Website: crate-barrel
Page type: billing-address
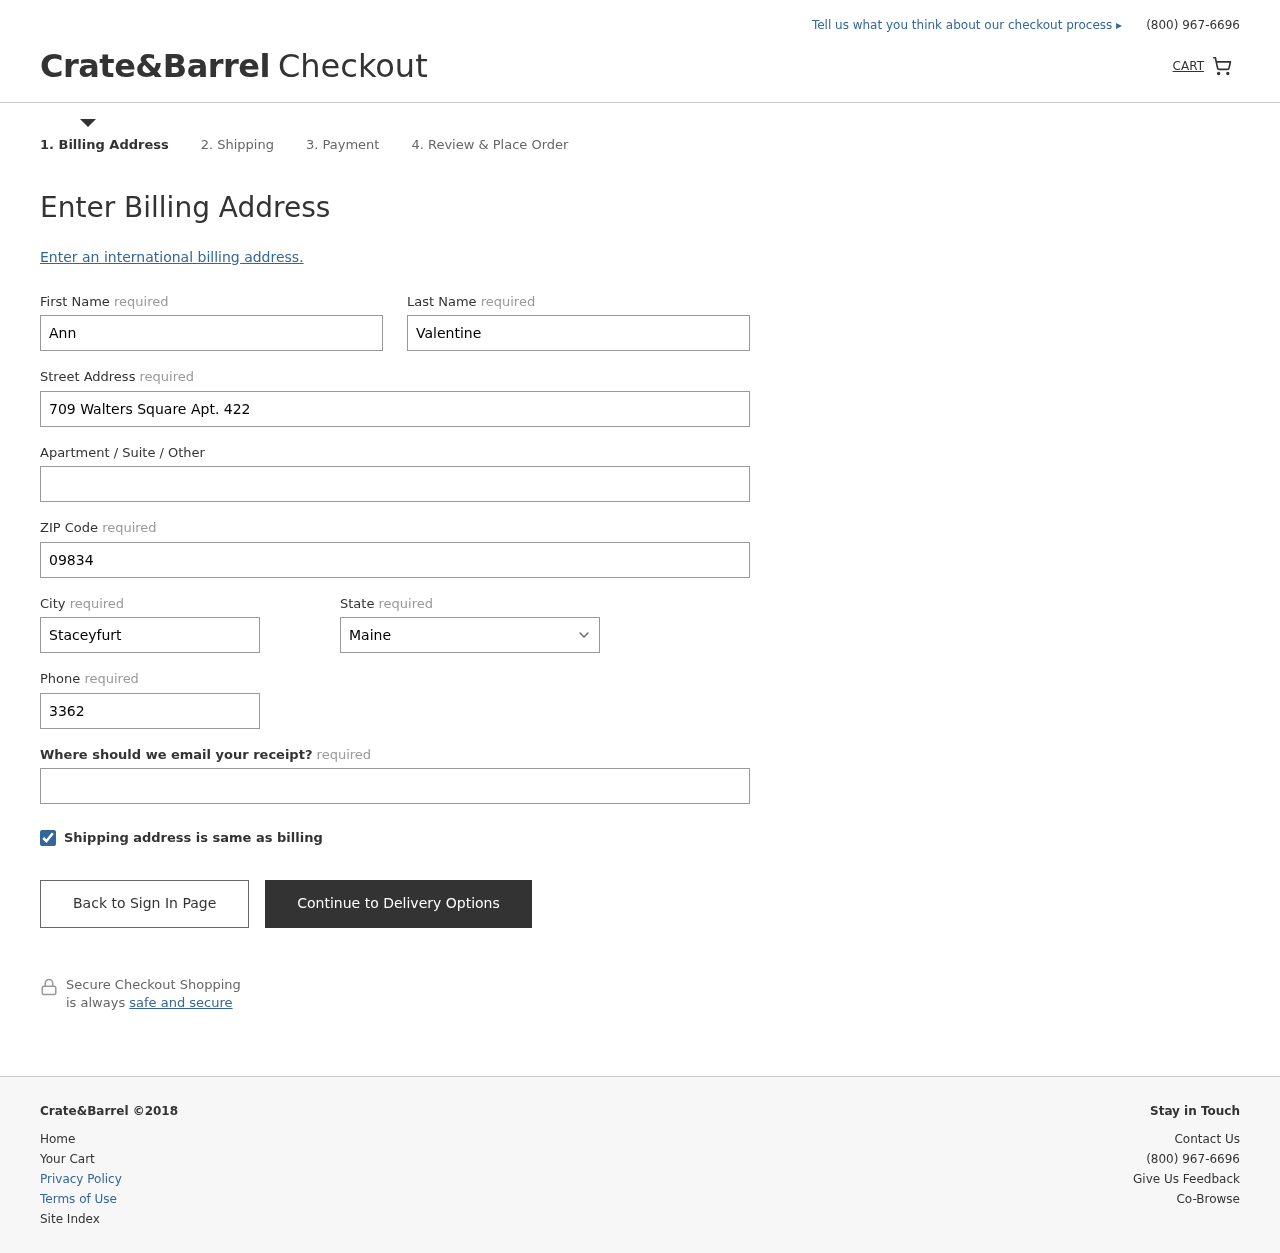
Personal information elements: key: PII_STATE
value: Maine
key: PII_FIRSTNAME
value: Ann
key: PII_LASTNAME
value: Valentine
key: PII_STREET
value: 709 Walters Square Apt. 422
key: PII_POSTCODE
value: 09834
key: PII_CITY
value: Staceyfurt
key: PII_PHONE
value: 3362941264
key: PII_EMAIL
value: ann_valentine@gmail.com